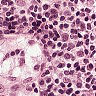
Metastatic tissue present: no